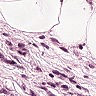
Metastatic tissue present: yes